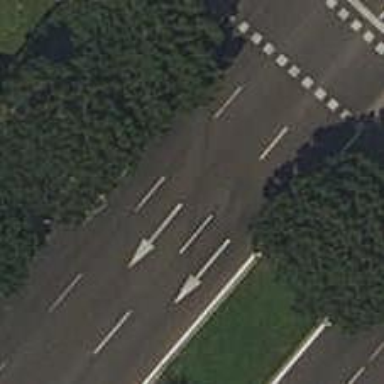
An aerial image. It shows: Asphalt road classified as primary highway.